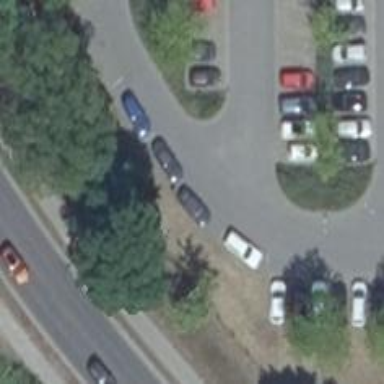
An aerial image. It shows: Road serving as parking aisle.